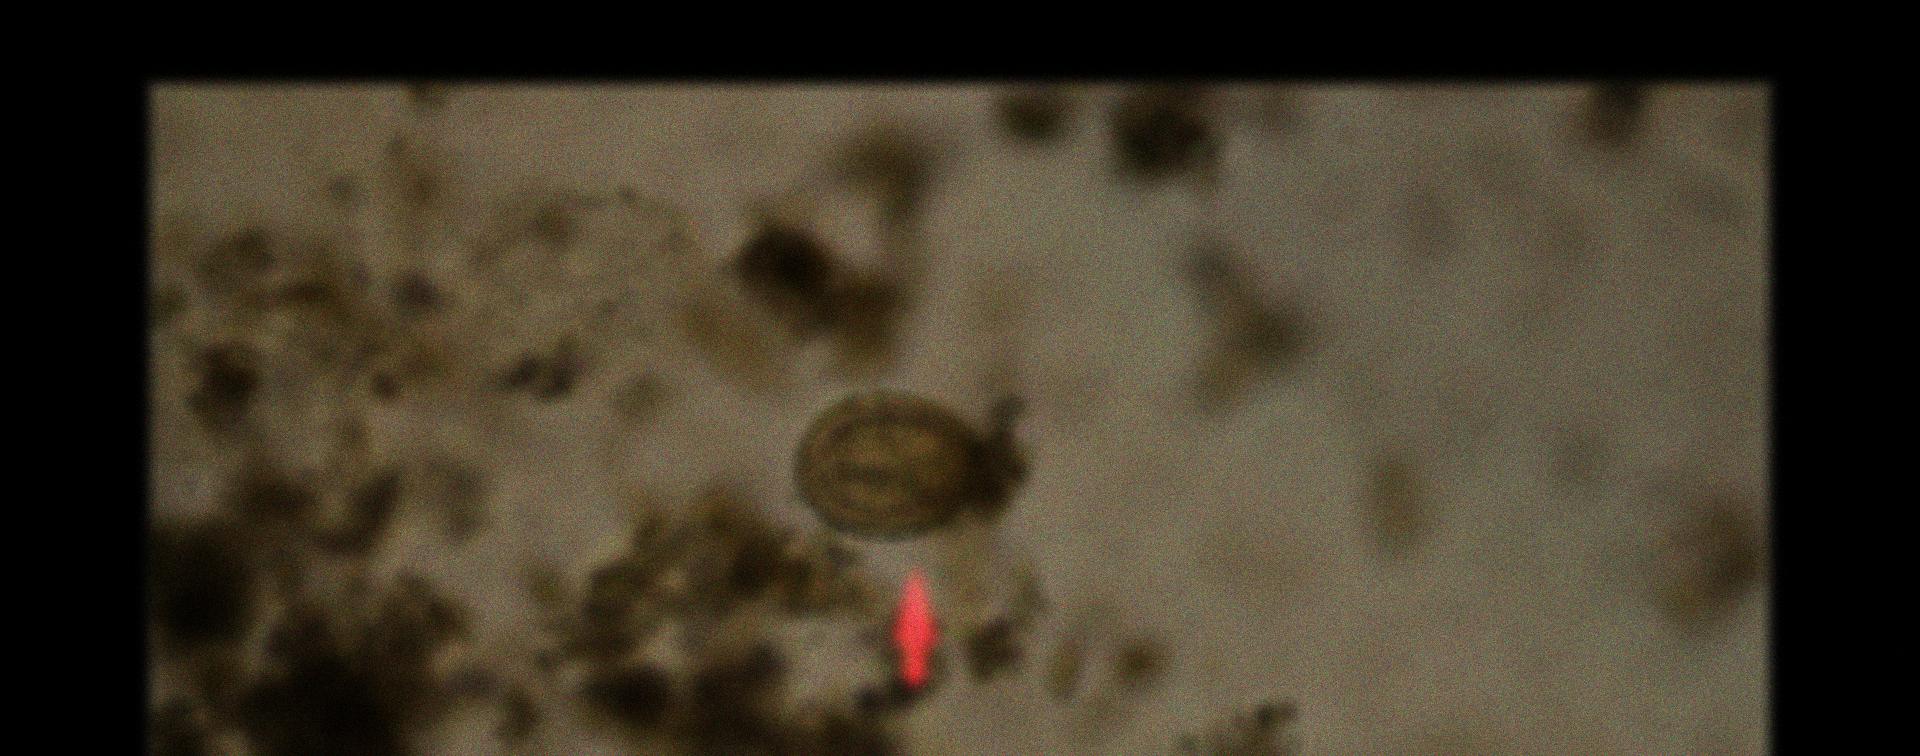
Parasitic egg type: Ascaris lumbricoides